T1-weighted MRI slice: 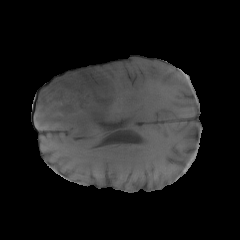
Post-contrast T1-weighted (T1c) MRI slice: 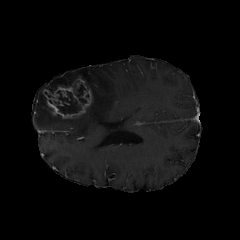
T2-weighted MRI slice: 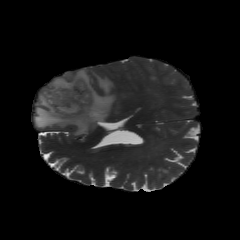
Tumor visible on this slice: yes